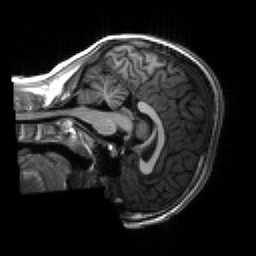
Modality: T1w
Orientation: sagittal
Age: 19
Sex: female
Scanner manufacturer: siemens
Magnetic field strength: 3 T
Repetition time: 2.3 s
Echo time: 0.00266 s